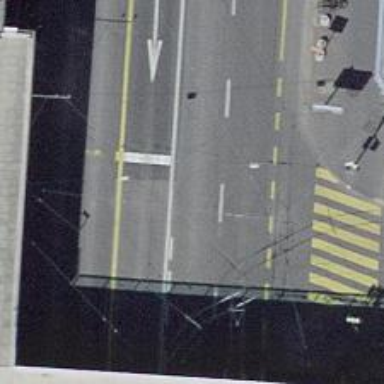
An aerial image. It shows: Road with traffic signals.